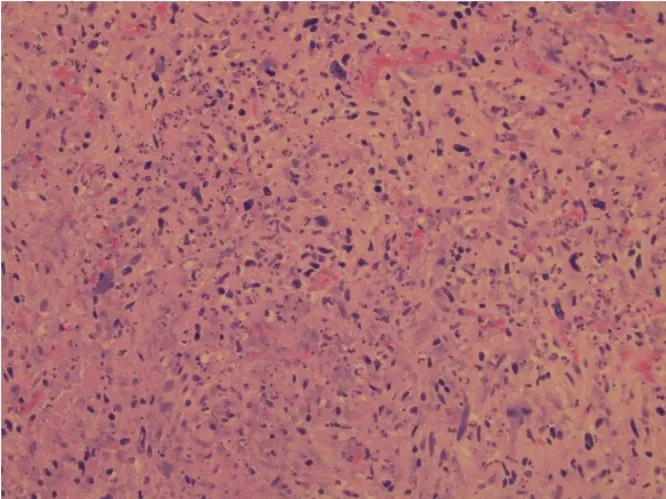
Haematoxylin eosin stain showing necrosis.
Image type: pathology (h&e)